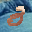
Label: 3